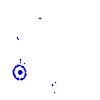
Particle: kaon